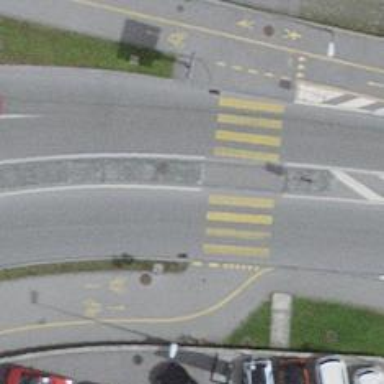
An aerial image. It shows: Zebra crossing on the road.